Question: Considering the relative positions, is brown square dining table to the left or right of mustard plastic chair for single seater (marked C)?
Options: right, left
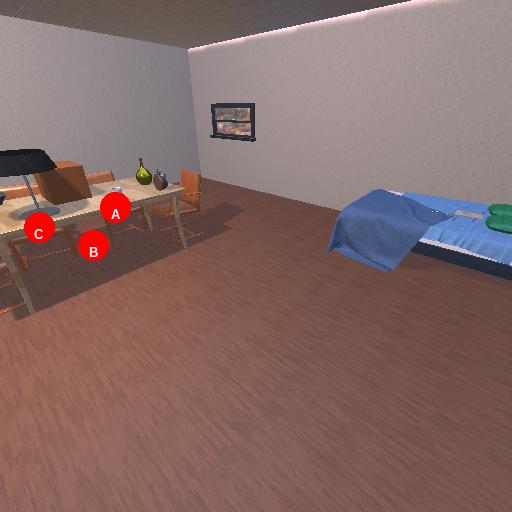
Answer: right